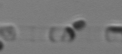
Label: Skeletonema